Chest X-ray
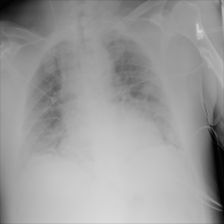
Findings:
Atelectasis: negative
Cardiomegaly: negative
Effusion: negative
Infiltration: negative
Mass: negative
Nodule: negative
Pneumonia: negative
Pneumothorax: negative
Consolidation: negative
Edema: negative
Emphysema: negative
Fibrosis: negative
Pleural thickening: negative
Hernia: negative